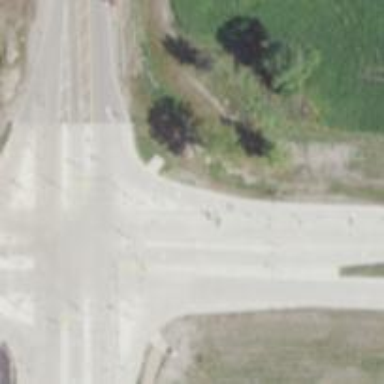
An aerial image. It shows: Secondary link road.